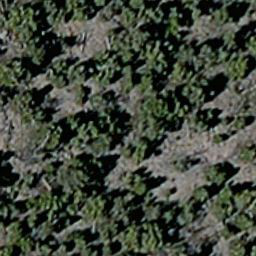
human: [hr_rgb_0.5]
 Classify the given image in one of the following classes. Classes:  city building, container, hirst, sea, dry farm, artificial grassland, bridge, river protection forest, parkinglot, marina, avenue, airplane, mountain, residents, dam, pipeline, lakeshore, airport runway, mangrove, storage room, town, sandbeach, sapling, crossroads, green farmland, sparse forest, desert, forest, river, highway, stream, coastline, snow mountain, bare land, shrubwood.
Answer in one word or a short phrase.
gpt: sparse forest